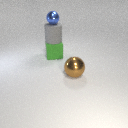
large gray rubber cylinder above large green rubber cube